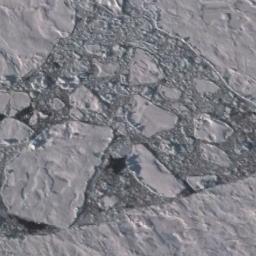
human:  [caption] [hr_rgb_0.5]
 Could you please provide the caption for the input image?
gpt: A lot of small pieces of sea ice floats between several large pieces of sea ice .

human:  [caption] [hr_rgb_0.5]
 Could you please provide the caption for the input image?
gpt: Sea ice is surrounded by water .

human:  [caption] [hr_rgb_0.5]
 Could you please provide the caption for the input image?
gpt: There is a whole white ice .

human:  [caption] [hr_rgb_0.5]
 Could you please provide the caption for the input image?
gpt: A huge block of ice of countless sizes of ice floats on the blue sea, Covering the sea .

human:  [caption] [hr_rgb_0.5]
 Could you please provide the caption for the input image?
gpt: There are many sea ice linked into sheets .